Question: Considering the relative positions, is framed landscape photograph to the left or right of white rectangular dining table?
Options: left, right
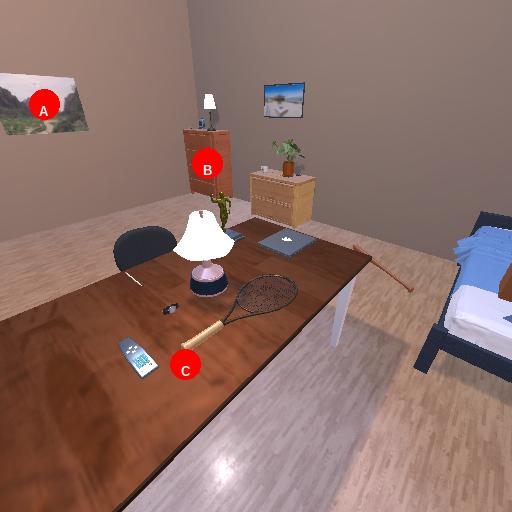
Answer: left